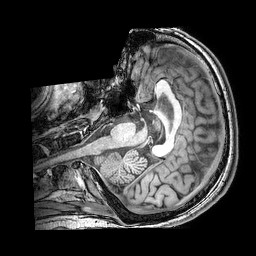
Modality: T1w
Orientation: axial
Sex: male
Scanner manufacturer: philips
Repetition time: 0.008245 s
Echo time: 0.0038 s